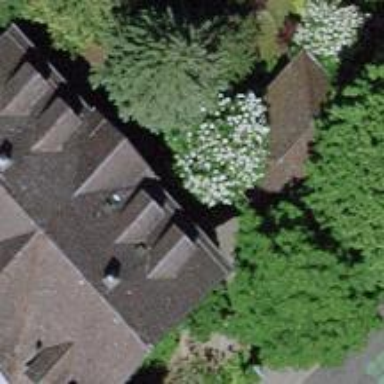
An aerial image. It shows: Group of garages.